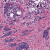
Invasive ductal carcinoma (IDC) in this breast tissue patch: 0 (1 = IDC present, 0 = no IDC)